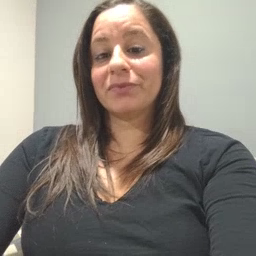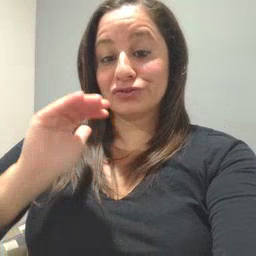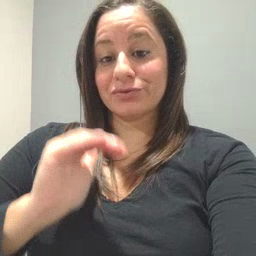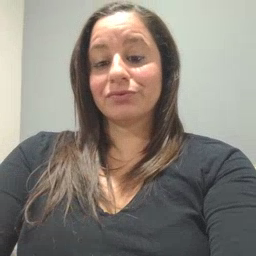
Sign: child